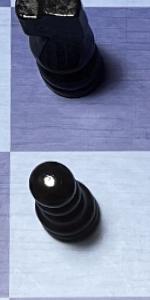
Label: Pawn_Black